Question: How can I write an own resize corner/handle for an NSWindow? I'm using a subclass of an NSWindow without the default resize corner, but I need it for my window.

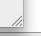
Answer: The basic outline:
- - -